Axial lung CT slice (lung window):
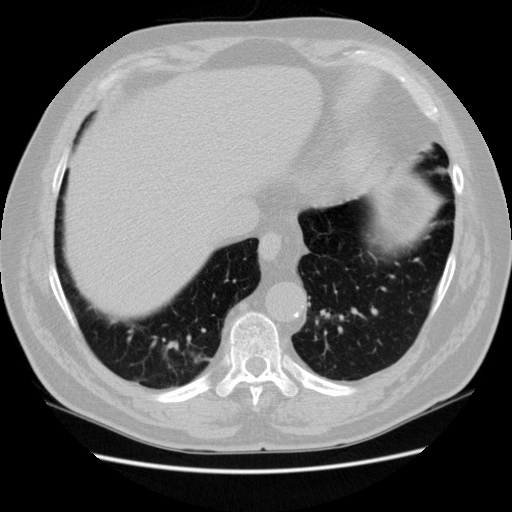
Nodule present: no